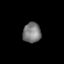
Tissue: skin
Cell type: Myeloid cells
Senescence score: 0.679
Nuclear area (px): 356
Mean DAPI intensity: 123.062